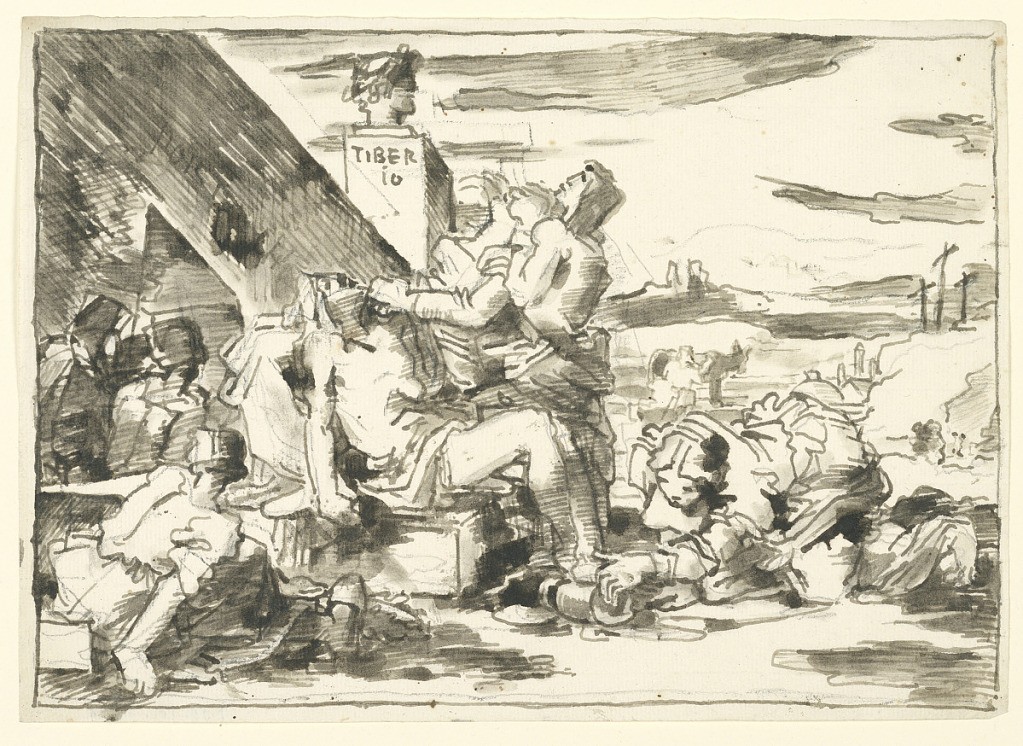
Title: Mourning Over the Dead Christ
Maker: Fortunato Duranti, Italian, 1787 - 1863
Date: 1820-1850
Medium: Charcoal, pen and ink, brush and dark brown wash on paper
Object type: Drawing
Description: The upper part of Christ's body leans against the seated and evidently fainting Virgin who is supported by St. John. The kneeling St. Mary Magdalene leans downward to kiss the feet. Three more figures are at left. The tomb is in the left rear. Further in the rear rises a pilaster with a crowned head. A man washes a donkey, in the central distance. Golgatha is shown is the right distance. Framing line.